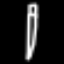
Label: pencil